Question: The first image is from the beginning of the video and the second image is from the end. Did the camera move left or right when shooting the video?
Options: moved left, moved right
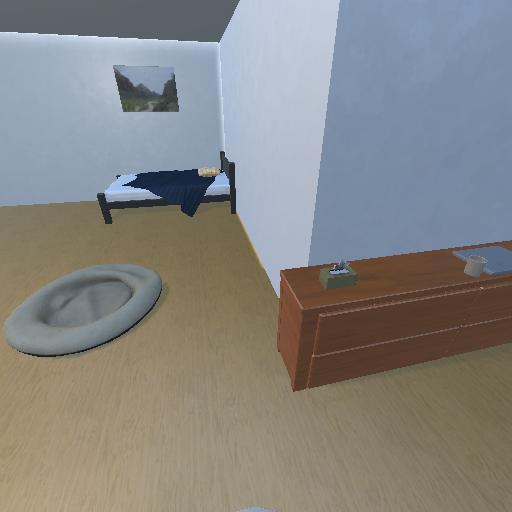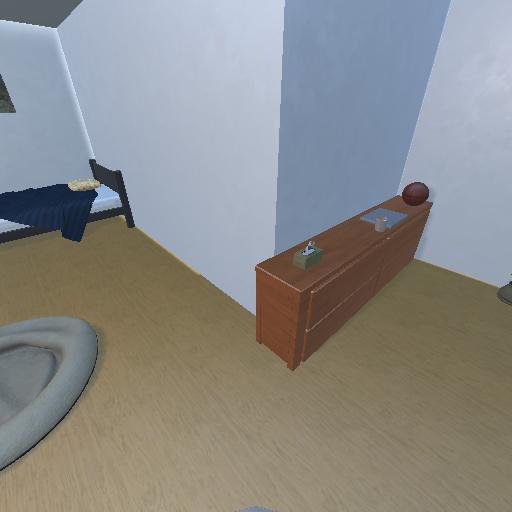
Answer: moved left